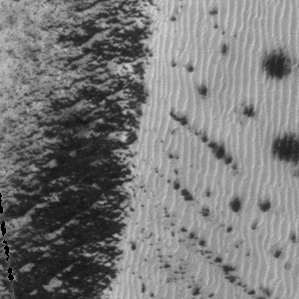
Label: frost